Field crop: maize
Growth stage: 2
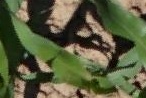
Species: maize